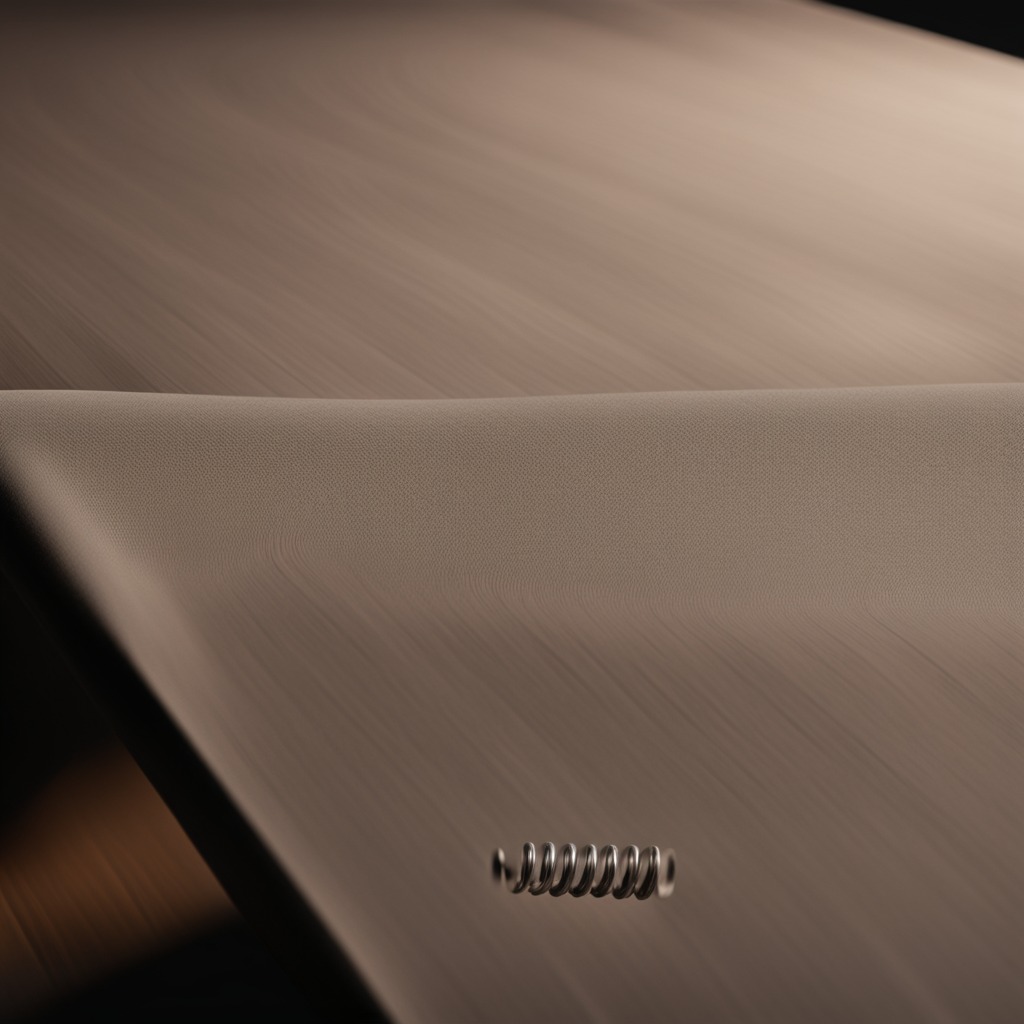
A coiled metal spring is lying on the wooden table.